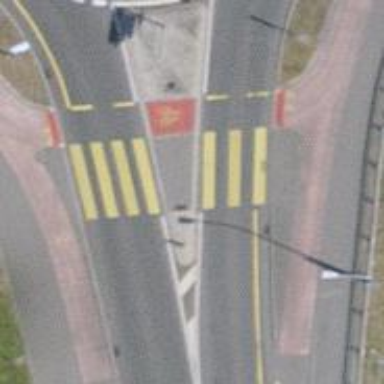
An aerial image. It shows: Crossing on the cycleway.